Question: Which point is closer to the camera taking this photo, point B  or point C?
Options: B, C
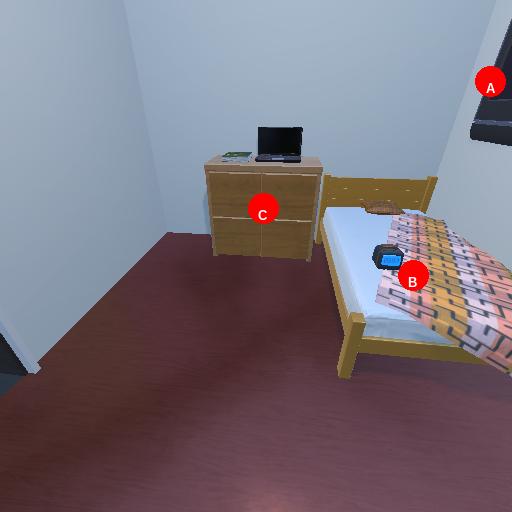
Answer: B